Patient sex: M
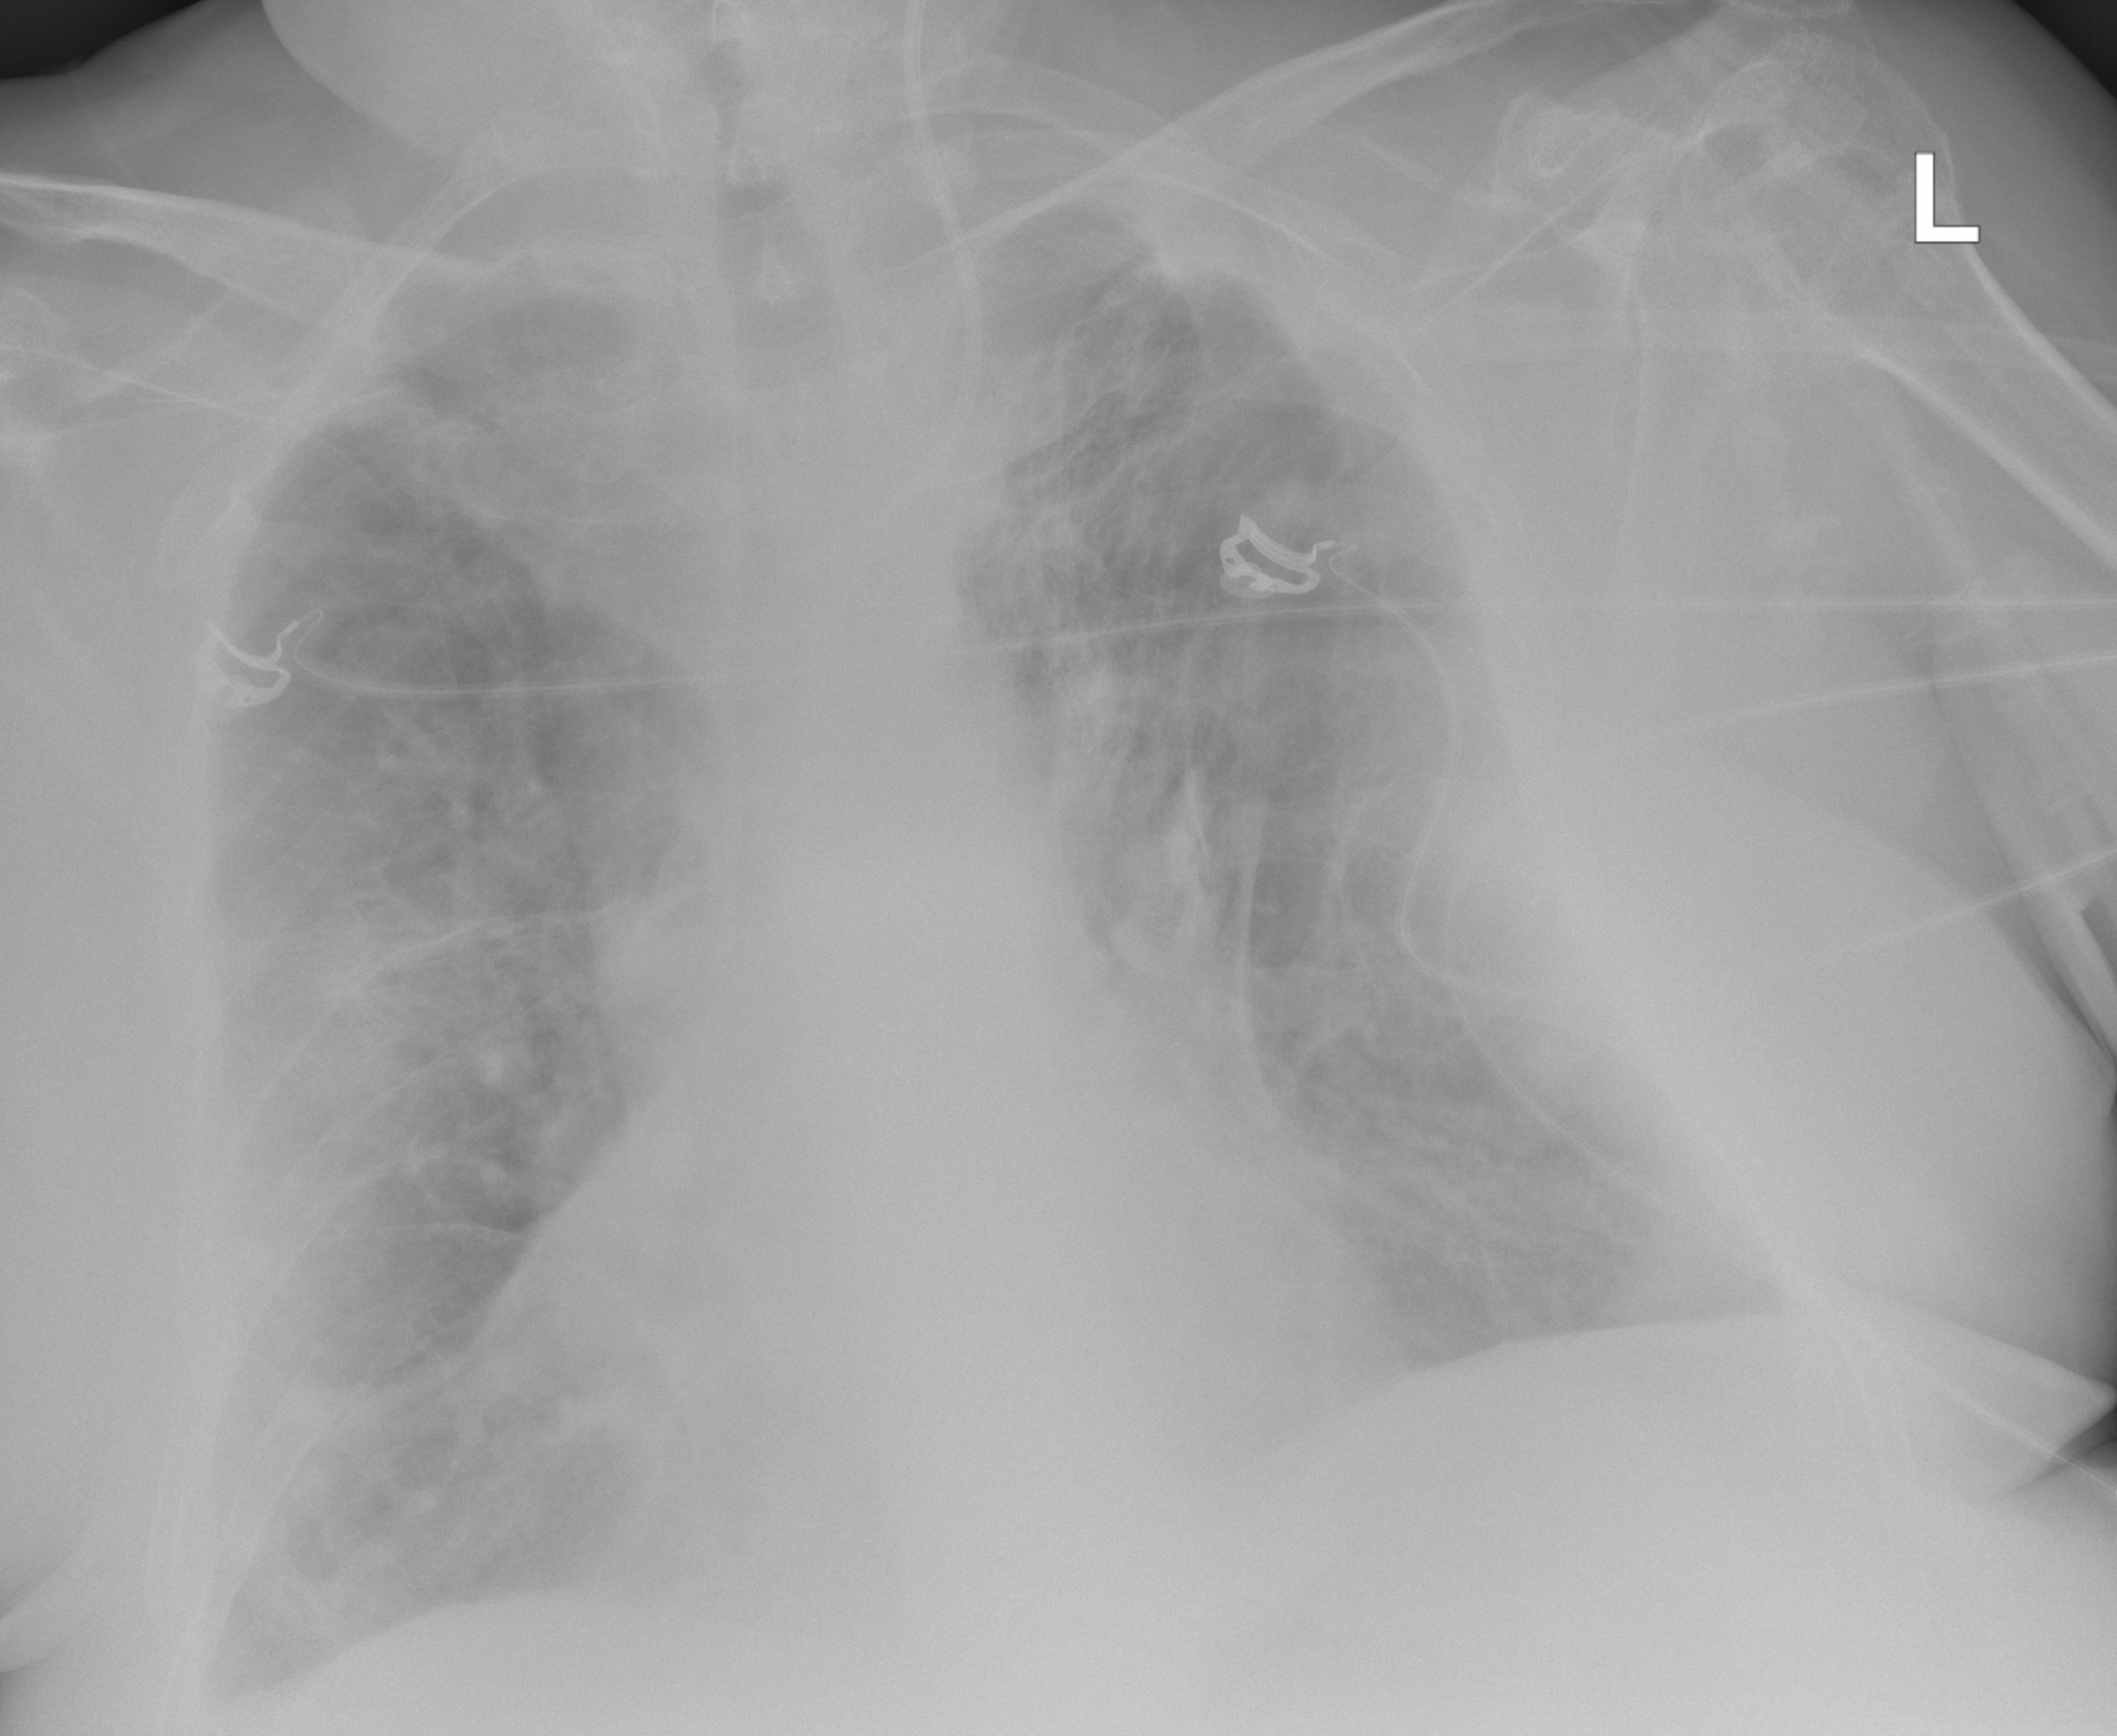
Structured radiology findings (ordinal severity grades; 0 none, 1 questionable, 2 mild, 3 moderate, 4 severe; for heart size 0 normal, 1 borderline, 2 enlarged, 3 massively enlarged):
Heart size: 0
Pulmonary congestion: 0
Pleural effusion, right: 0
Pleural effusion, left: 0
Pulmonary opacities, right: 2
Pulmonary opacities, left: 1
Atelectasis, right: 2
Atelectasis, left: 2